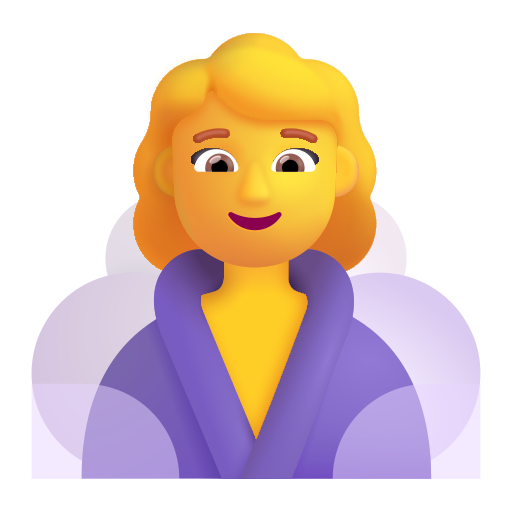
woman in steamy room color default